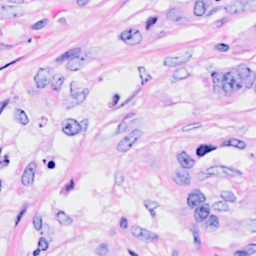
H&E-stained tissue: Breast